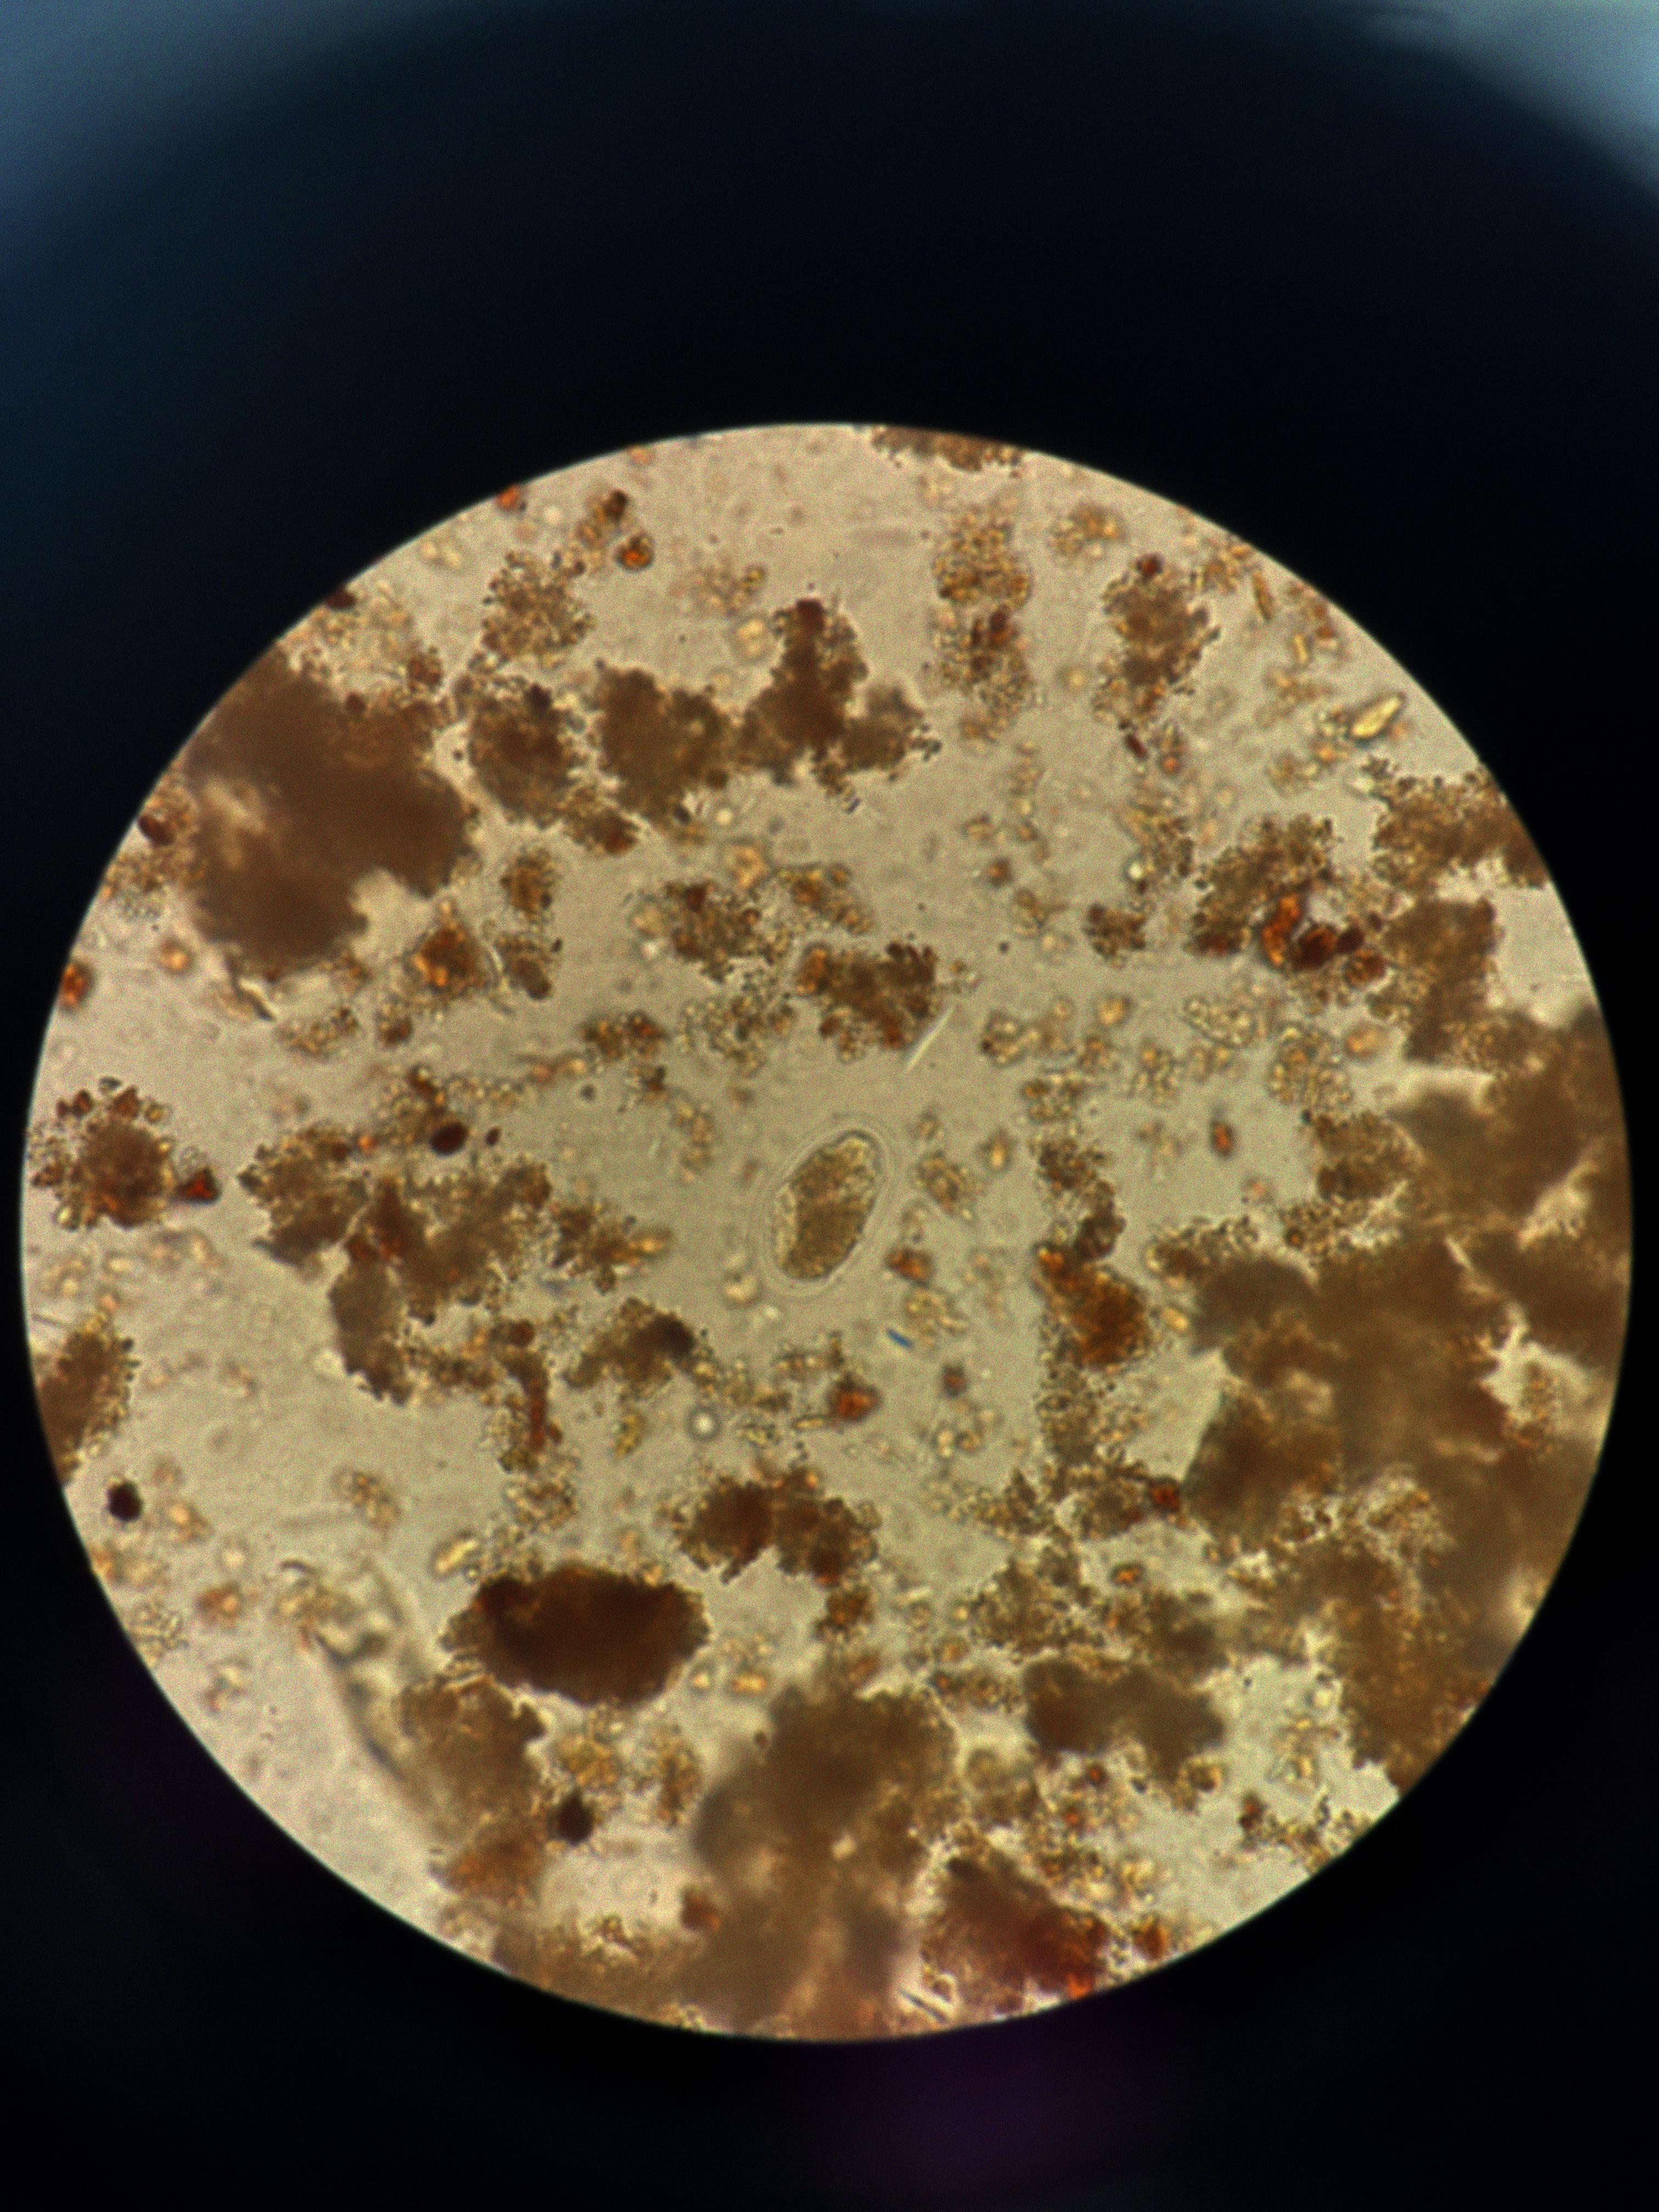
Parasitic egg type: Hookworm egg